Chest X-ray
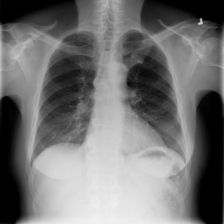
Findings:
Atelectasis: negative
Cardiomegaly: negative
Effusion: negative
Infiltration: negative
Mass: negative
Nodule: negative
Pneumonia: negative
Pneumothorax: negative
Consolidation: negative
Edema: negative
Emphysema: negative
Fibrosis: positive
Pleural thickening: negative
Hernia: negative